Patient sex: M
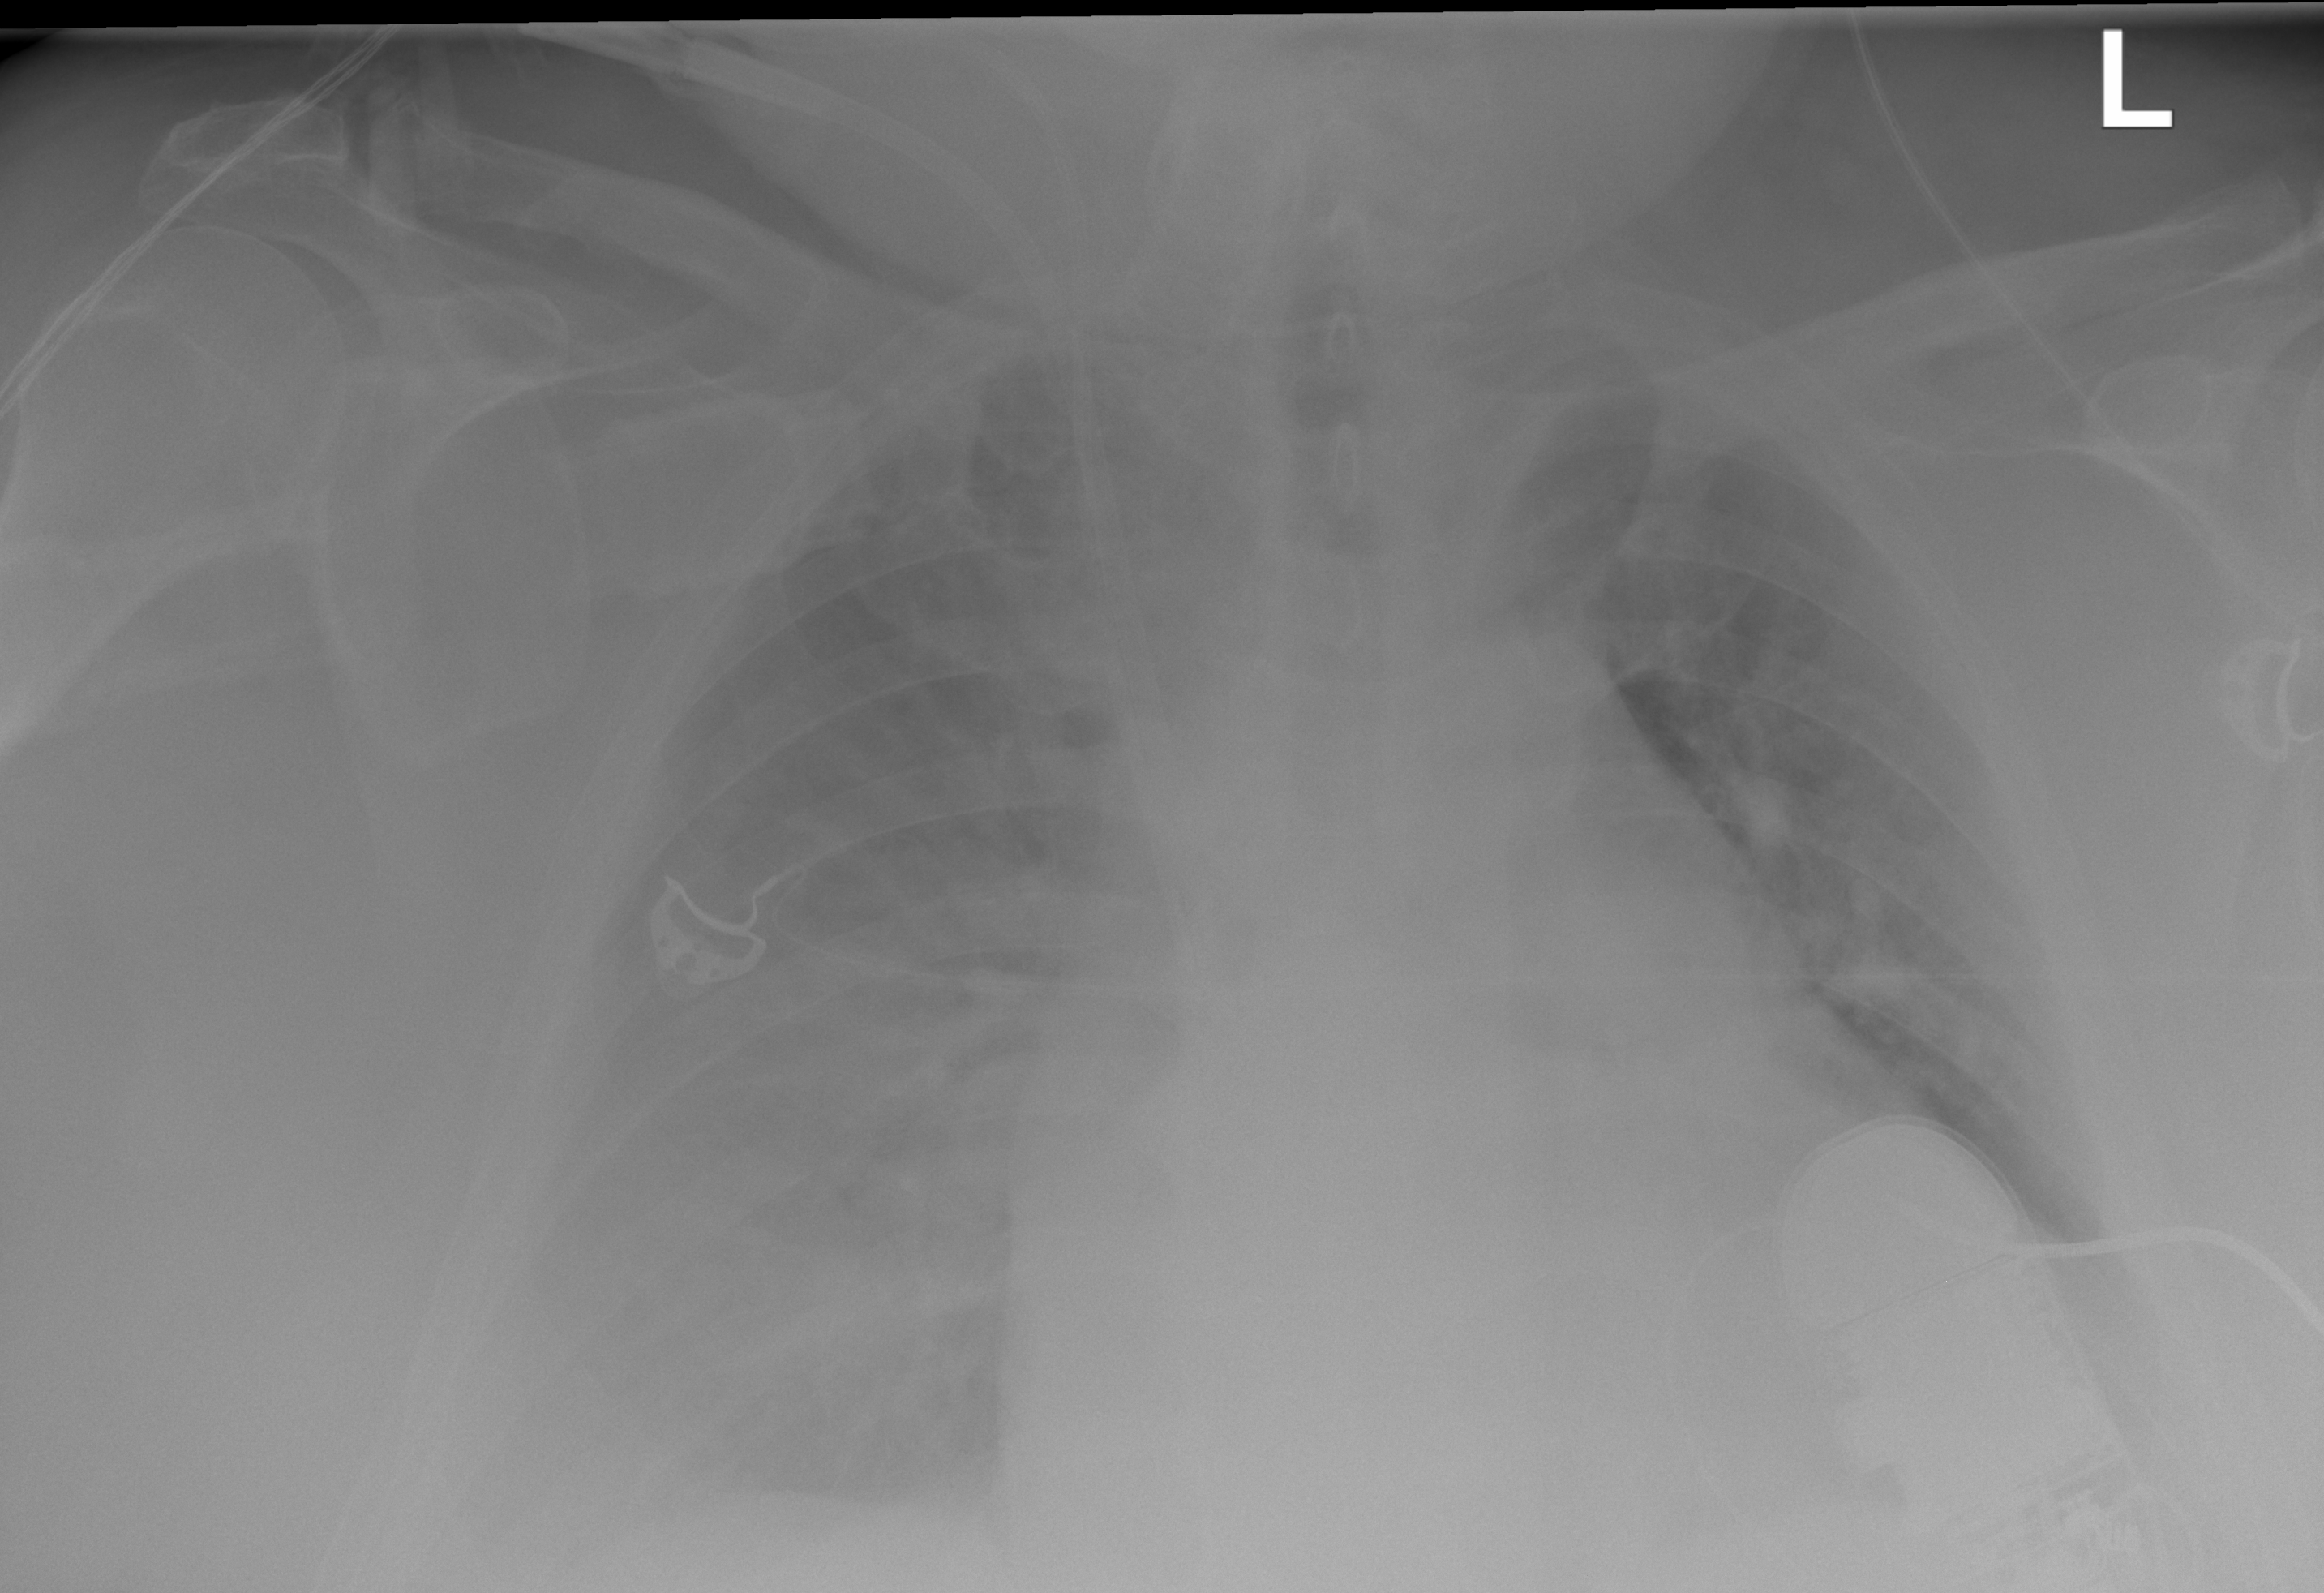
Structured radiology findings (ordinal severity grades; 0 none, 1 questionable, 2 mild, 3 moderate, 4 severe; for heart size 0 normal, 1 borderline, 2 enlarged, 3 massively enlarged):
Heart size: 3
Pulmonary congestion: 2
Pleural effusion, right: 3
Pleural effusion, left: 2
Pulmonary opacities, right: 0
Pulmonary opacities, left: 0
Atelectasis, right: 2
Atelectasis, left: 2